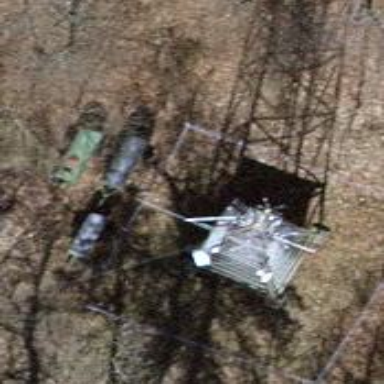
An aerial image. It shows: Communication tower with antenna.